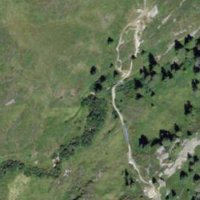
EUNIS habitat code: 23
Species observed at this site:
Calluna vulgaris
Vaccinium vitis-idaea
Melitaea athalia